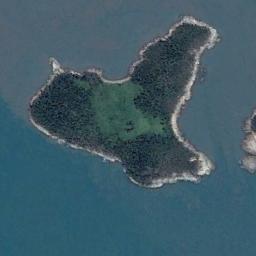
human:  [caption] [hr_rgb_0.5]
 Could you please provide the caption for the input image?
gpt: The island with dense vegetation is surrounded by light blue waters .

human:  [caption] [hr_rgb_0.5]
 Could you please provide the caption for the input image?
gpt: The island looks like a triangle .

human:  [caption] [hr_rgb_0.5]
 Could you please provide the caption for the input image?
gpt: The irregularly shaped green island is surrounded by blue sea water, The island is full of green plants and there is a circle of white sand beaches .

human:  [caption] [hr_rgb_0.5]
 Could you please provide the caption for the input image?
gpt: Many trees are on the island .

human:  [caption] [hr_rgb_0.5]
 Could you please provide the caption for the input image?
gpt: There are many green trees on the island .